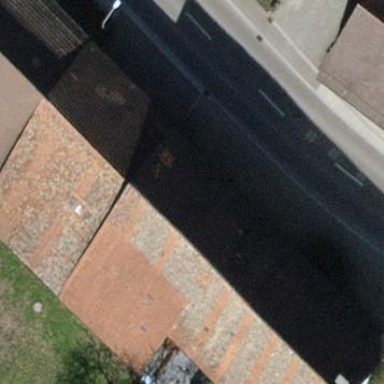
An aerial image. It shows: Farm building with gabled roof.